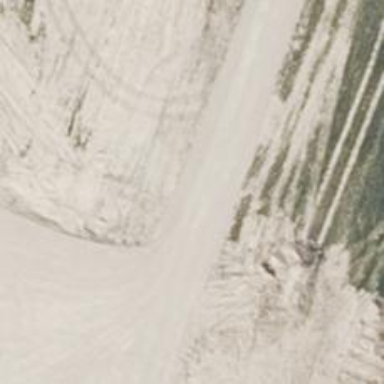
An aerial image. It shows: Track with compacted grade3 surface.